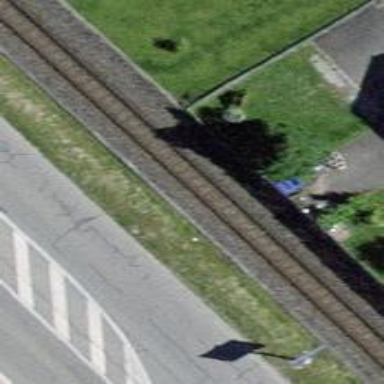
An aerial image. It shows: Narrow-gauge railway with 1 track. The tracks are electrified with contact line.